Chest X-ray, PA view. Patient: 12 years old, sex M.
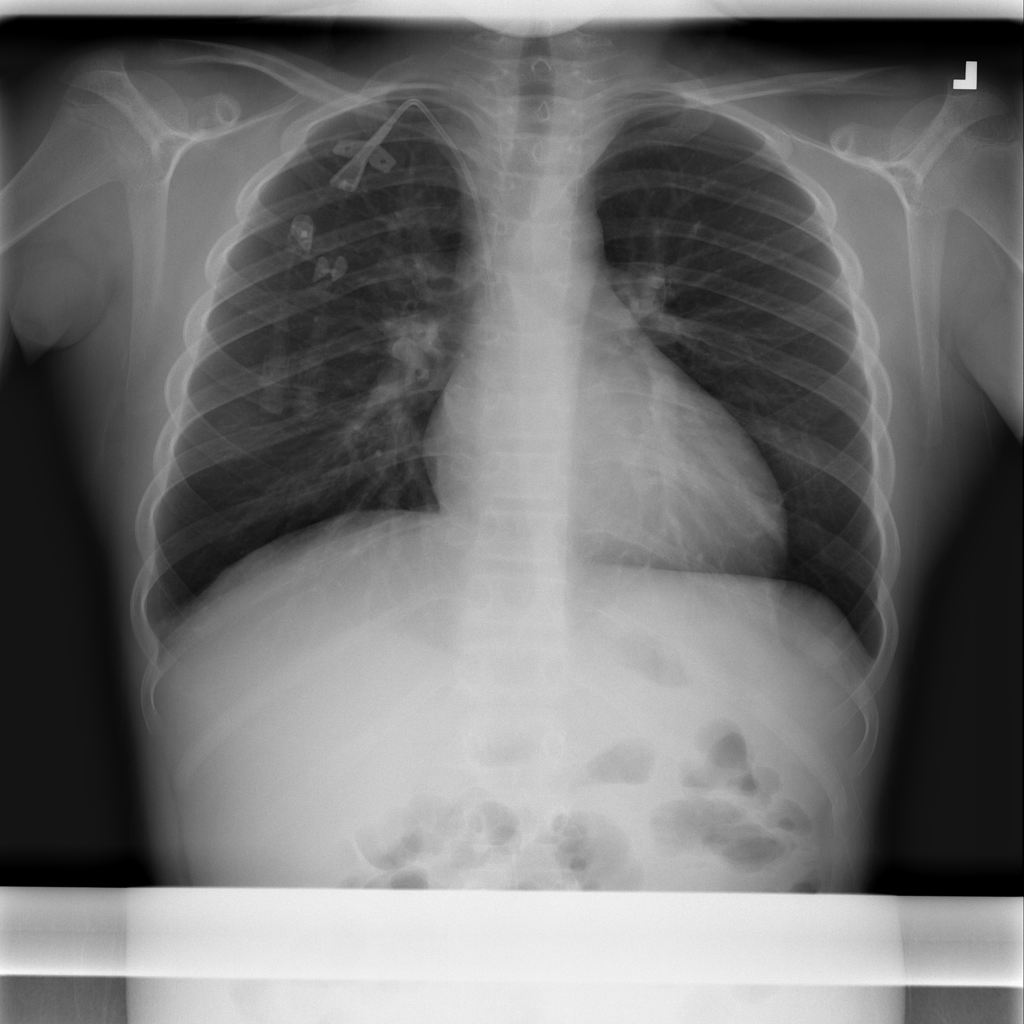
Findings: Cardiomegaly